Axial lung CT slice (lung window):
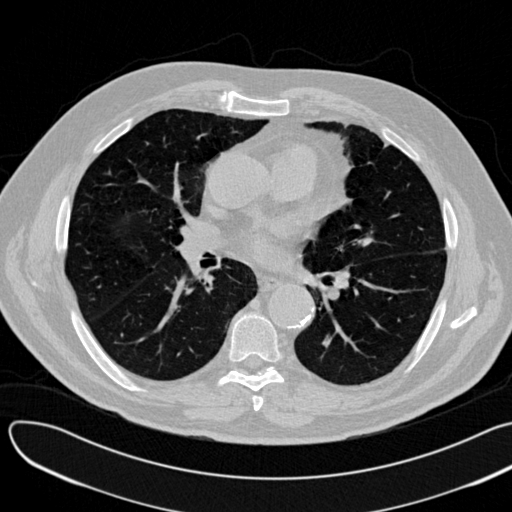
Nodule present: no